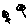
Label: flower